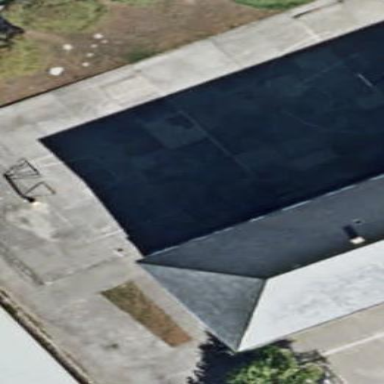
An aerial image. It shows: Concrete basketball court in pitch area.